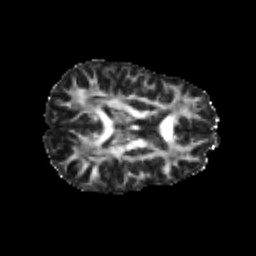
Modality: FA
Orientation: axial
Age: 23
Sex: male
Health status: healthy
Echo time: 0.074 s